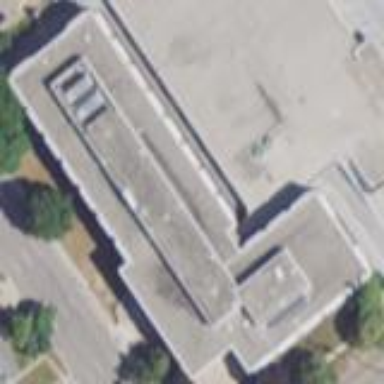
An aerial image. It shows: Government office building.